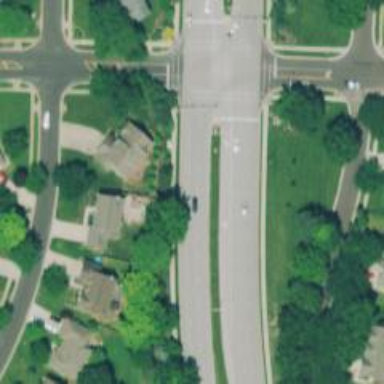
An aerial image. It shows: Road with dash markings.